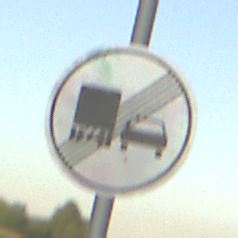
Verkehrszeichen: EndeUeberholverbotKraftfahrzeuge
Umgebung: Outdoor, RoadRail
Tageszeit: SunriseSunset
Wetter: Clear
Licht: Natural
Jahreszeit: NotSpecified
Kontrast: HighContrast